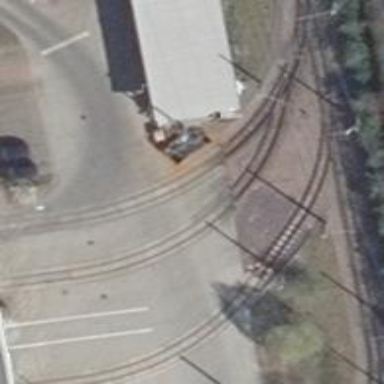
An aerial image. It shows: Tram railway.